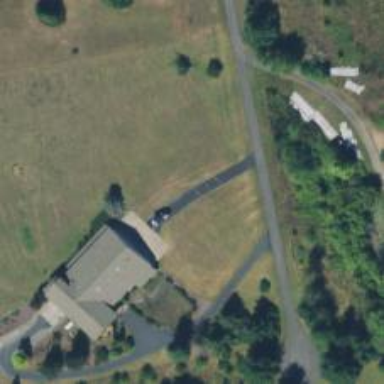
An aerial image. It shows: Driveway leading to service road.